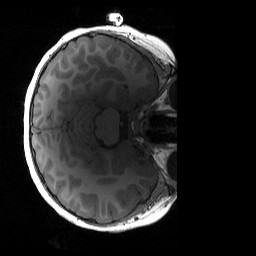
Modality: T1w
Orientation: axial
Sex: female
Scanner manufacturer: siemens
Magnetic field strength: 3 T
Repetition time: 1.9 s
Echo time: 0.00243 s